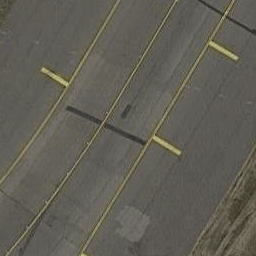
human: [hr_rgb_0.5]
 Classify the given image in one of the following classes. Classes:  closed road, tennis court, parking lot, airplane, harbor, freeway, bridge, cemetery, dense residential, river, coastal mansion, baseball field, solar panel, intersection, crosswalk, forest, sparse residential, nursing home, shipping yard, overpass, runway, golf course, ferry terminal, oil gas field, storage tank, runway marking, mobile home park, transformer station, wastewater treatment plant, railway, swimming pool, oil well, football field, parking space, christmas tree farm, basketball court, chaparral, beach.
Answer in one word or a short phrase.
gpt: runway marking